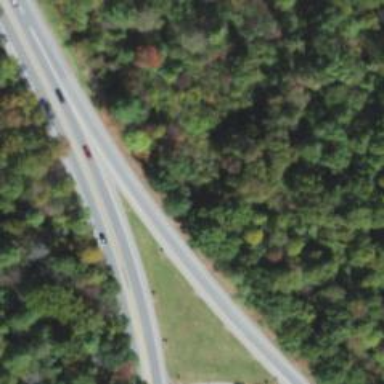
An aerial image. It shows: Trunk link highway.